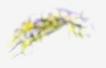
Label: Detritus